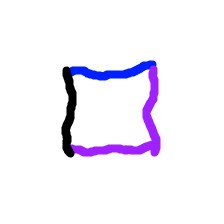
Shape: square